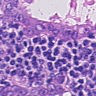
Metastatic tissue present: yes